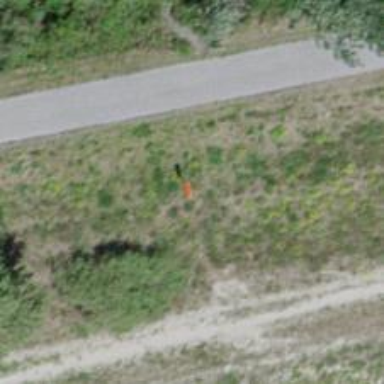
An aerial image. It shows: Pole with roof-covered pipeline marker.